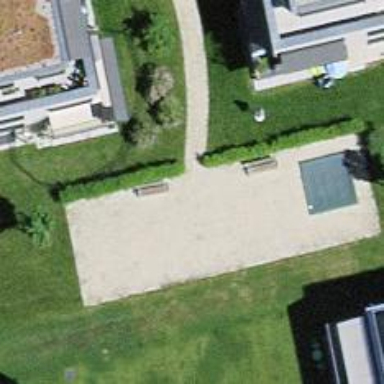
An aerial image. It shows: Bench for seating.